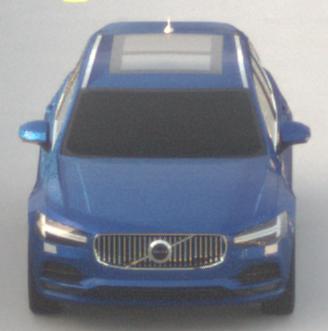
Make: Volvo
Model: V90
Detailed model: -
Model produced from: 2016
Model produced until: 2020
Doors: 5
Color: blue
Road condition: dry road
Daytime: sunrise or sunset
Contrast: low contrast